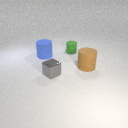
small green rubber cylinder to the right of small gray metal cube